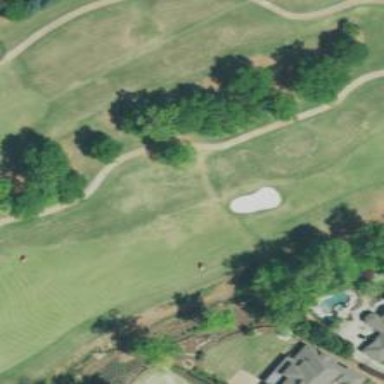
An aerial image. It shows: Golf hole.